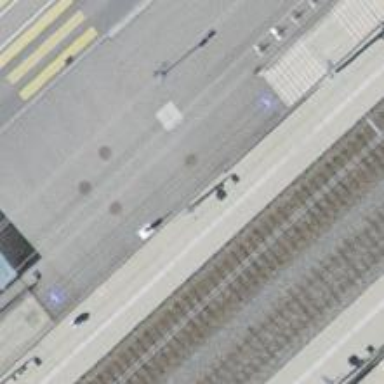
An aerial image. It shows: Tunnel footway.